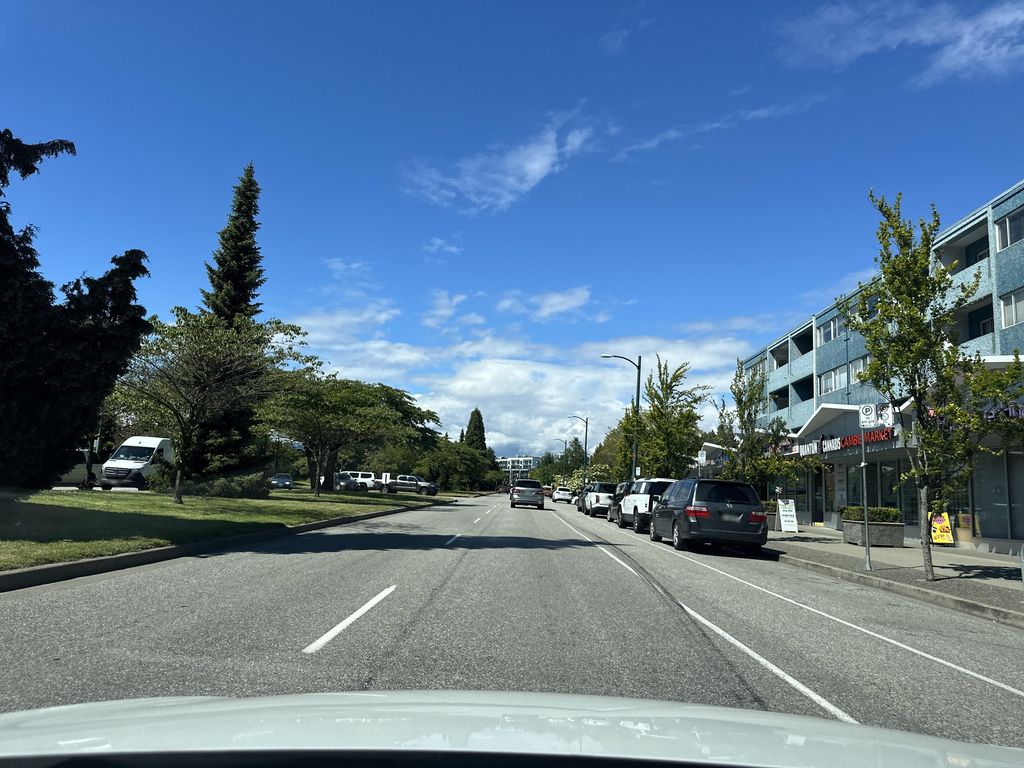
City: vancouver